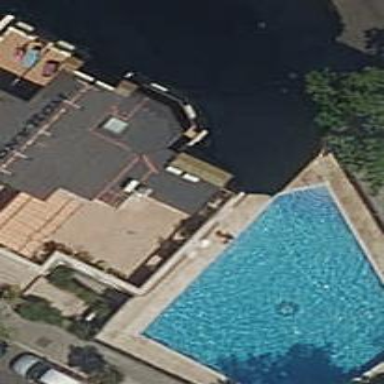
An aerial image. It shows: Swimming pool located in leisure land.